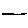
Label: line